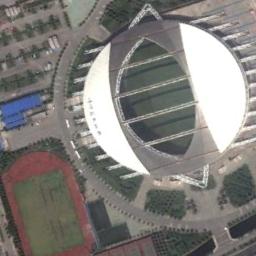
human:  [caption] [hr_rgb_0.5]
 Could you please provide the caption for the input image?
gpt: There are many vegetation and buildings around the circular stadium .

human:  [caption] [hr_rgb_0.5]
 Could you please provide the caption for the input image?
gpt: There is a blue building next to the stadium .

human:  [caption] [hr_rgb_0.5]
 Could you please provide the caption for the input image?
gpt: This aesthetic stadium is a baseball field .

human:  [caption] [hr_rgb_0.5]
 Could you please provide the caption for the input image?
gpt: The stadium is on the bare land next to some trees .

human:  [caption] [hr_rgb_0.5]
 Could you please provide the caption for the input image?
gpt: There are some green bushes beside the stadium .